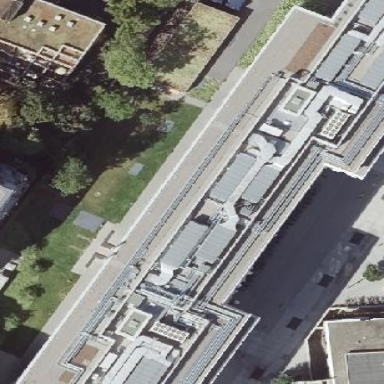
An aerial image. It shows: Office building with flat roof.